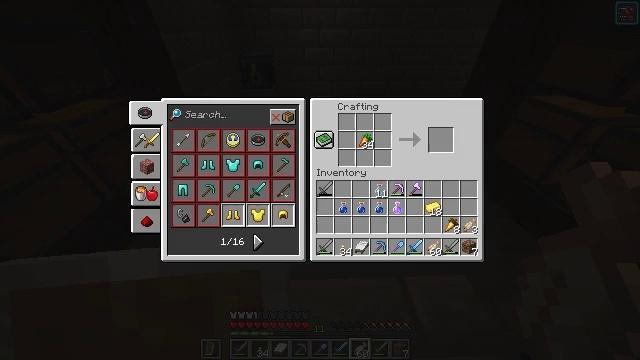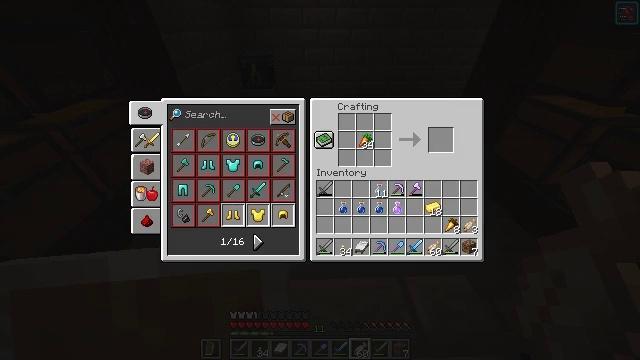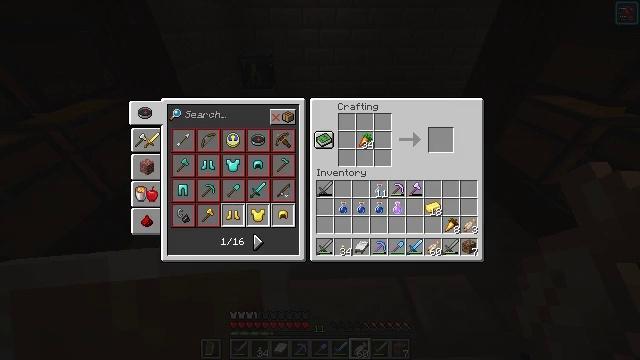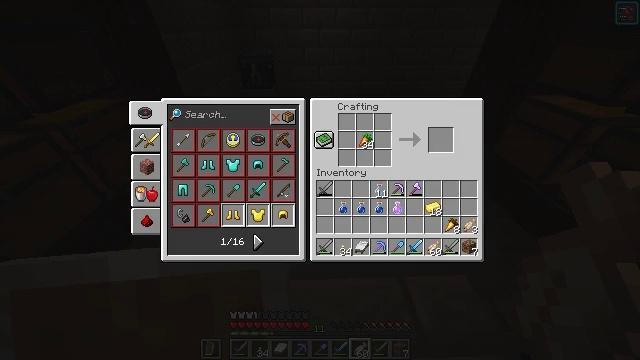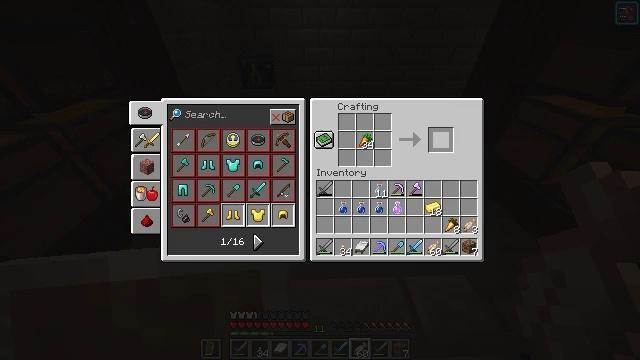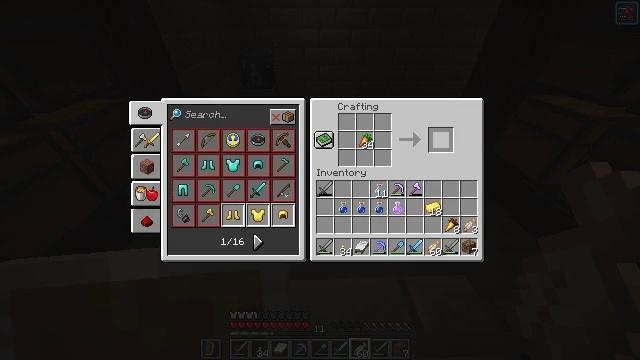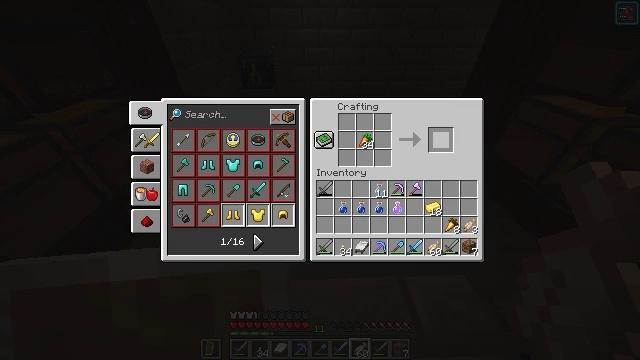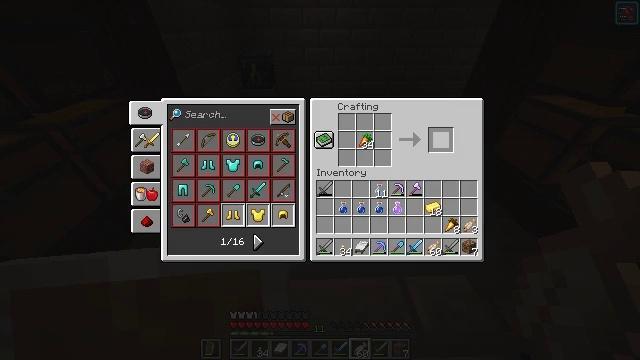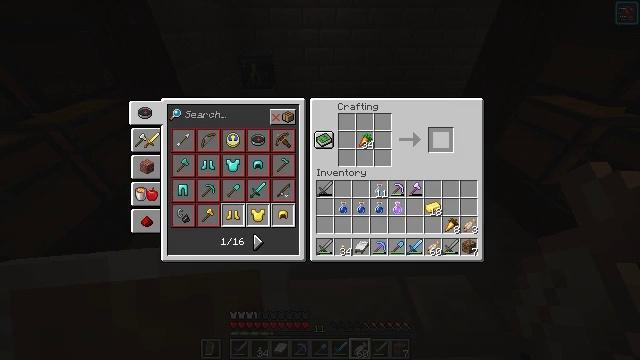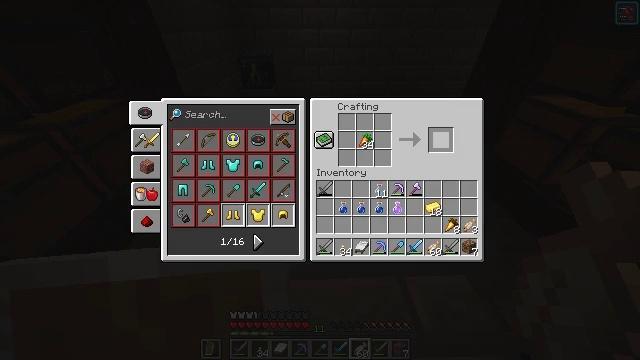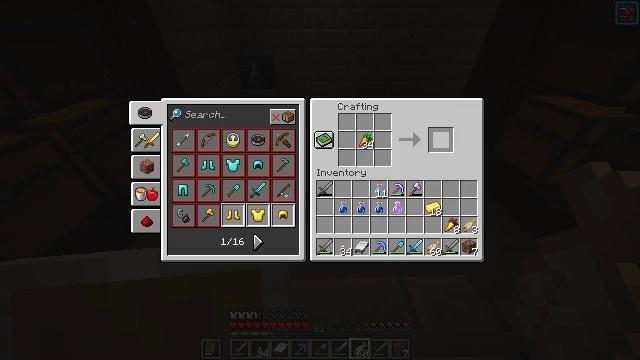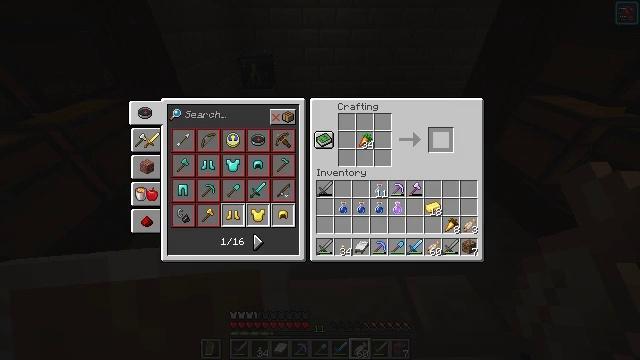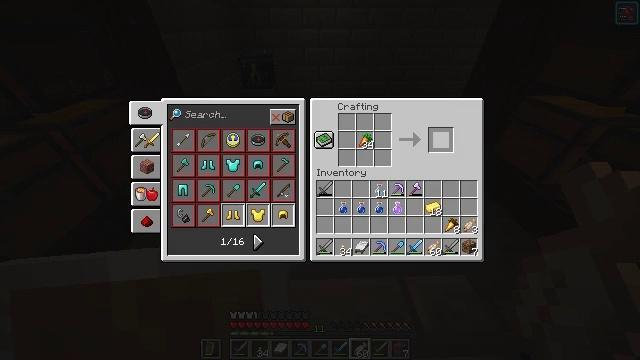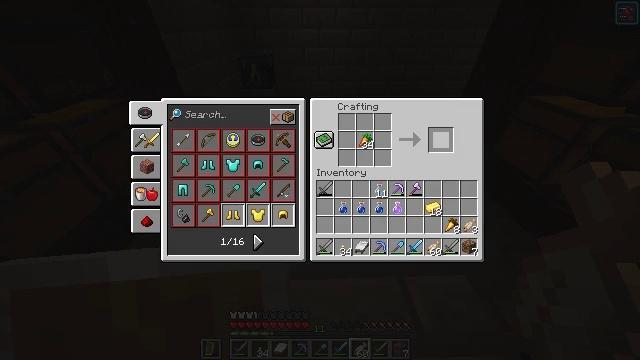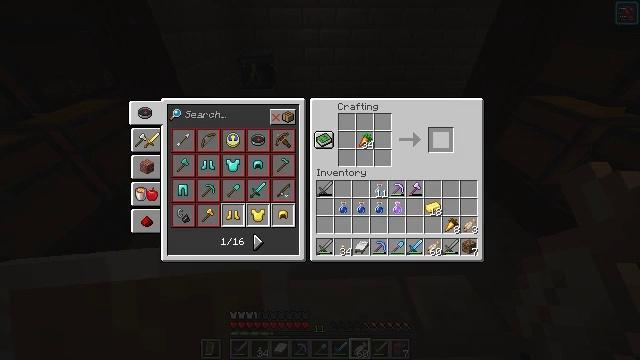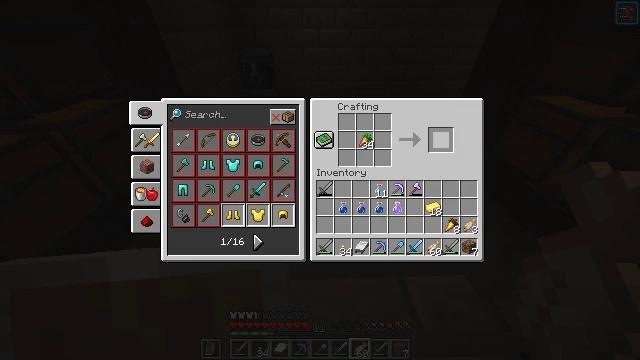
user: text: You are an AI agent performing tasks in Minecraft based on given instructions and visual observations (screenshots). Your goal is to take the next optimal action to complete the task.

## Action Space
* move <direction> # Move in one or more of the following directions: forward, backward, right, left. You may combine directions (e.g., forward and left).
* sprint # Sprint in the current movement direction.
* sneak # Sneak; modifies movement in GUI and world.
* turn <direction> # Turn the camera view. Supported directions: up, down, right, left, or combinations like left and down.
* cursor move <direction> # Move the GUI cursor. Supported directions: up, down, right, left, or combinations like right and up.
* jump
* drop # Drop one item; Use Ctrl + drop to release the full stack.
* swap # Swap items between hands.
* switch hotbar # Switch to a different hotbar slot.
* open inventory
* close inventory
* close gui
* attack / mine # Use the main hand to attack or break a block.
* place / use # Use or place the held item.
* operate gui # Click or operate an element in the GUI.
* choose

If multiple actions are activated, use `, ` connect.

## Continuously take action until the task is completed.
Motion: motion action
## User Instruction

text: Create gold nugget from gold ingot.
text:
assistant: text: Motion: sneak, cursor move up, open gui
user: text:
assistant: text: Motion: sneak
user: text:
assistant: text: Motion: sneak, cursor move right
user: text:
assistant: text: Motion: sneak
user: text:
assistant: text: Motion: no_op
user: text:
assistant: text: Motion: no_op
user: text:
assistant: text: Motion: no_op
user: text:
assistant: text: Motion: no_op
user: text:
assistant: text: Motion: no_op
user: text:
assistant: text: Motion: no_op
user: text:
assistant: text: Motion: no_op
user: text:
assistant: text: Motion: no_op
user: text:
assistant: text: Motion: no_op
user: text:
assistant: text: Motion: no_op
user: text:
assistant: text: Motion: no_op
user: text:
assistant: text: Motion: no_op
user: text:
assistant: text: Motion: no_op
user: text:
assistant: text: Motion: cursor move down
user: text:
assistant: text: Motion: cursor move left and down
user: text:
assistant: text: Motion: cursor move left and down
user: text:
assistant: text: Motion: cursor move left and down
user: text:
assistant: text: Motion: cursor move left and down
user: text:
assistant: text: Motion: no_op
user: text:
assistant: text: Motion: no_op
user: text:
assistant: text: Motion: no_op
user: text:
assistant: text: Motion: no_op
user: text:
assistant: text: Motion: no_op
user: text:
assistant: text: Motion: no_op
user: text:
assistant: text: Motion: no_op
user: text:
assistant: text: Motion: no_op